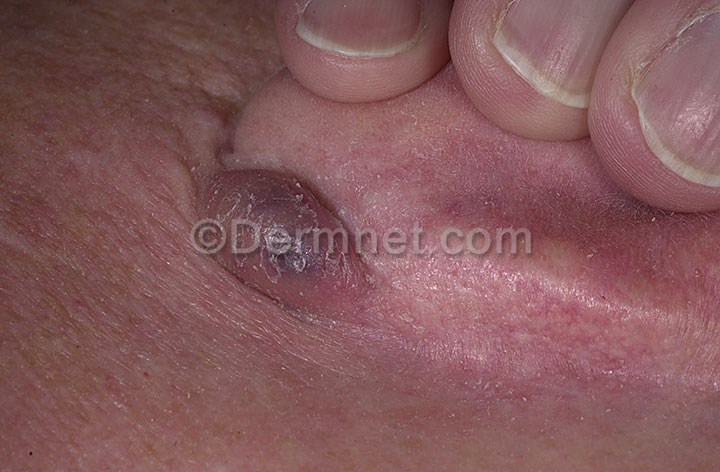
Disease: Seborrheic Keratoses and other Benign Tumors